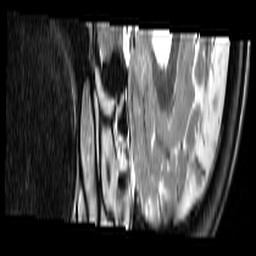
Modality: T2w
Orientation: sagittal
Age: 42
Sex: female
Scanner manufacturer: siemens
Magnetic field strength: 3 T
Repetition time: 7 s
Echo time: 0.085 s